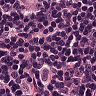
Metastatic tissue present: yes